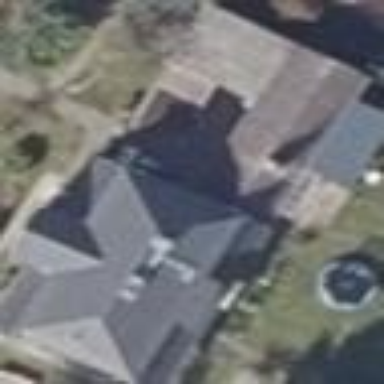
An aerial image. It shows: Simple house.